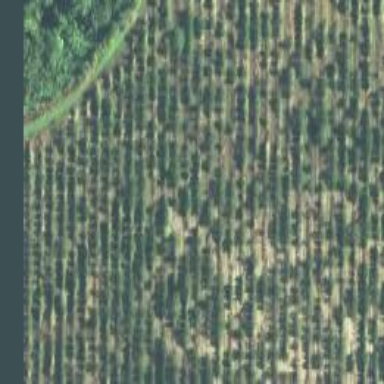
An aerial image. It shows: Orchard.